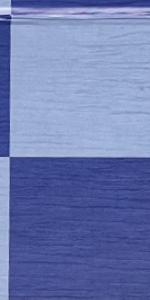
Label: Empty